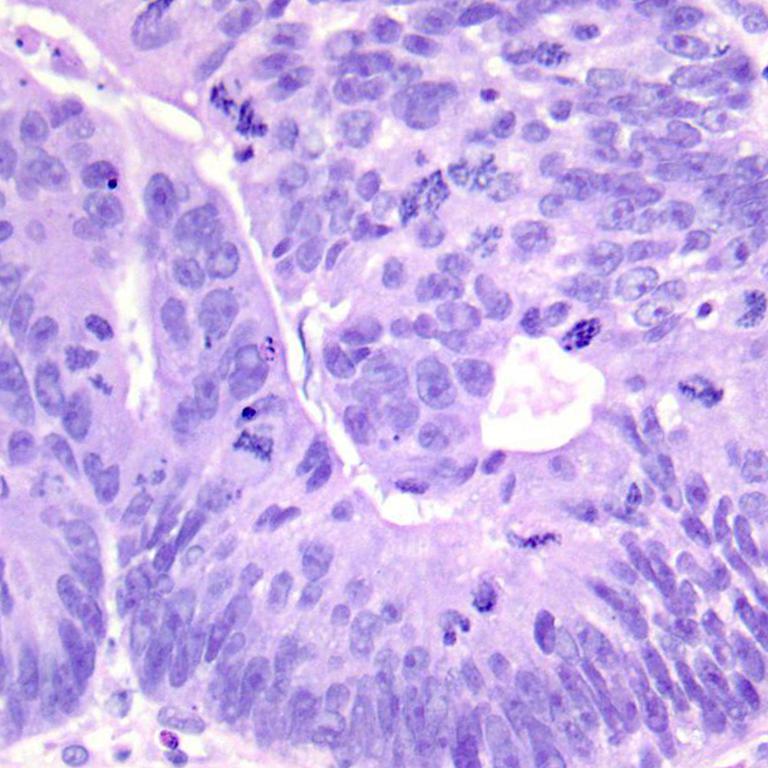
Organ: colon
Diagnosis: adenocarcinomas